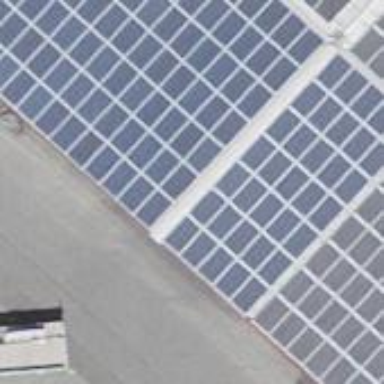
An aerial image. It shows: Solar power generator with photovoltaic panels.